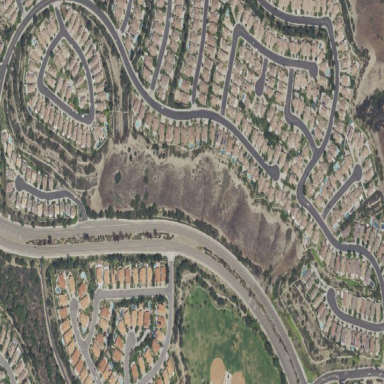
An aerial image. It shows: Single-family residential area surrounded by scrub vegetation.